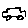
Label: car